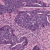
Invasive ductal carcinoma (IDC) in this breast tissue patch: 1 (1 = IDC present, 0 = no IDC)